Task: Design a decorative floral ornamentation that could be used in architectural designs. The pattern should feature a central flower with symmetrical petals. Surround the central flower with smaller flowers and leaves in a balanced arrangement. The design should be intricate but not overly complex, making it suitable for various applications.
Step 1307:
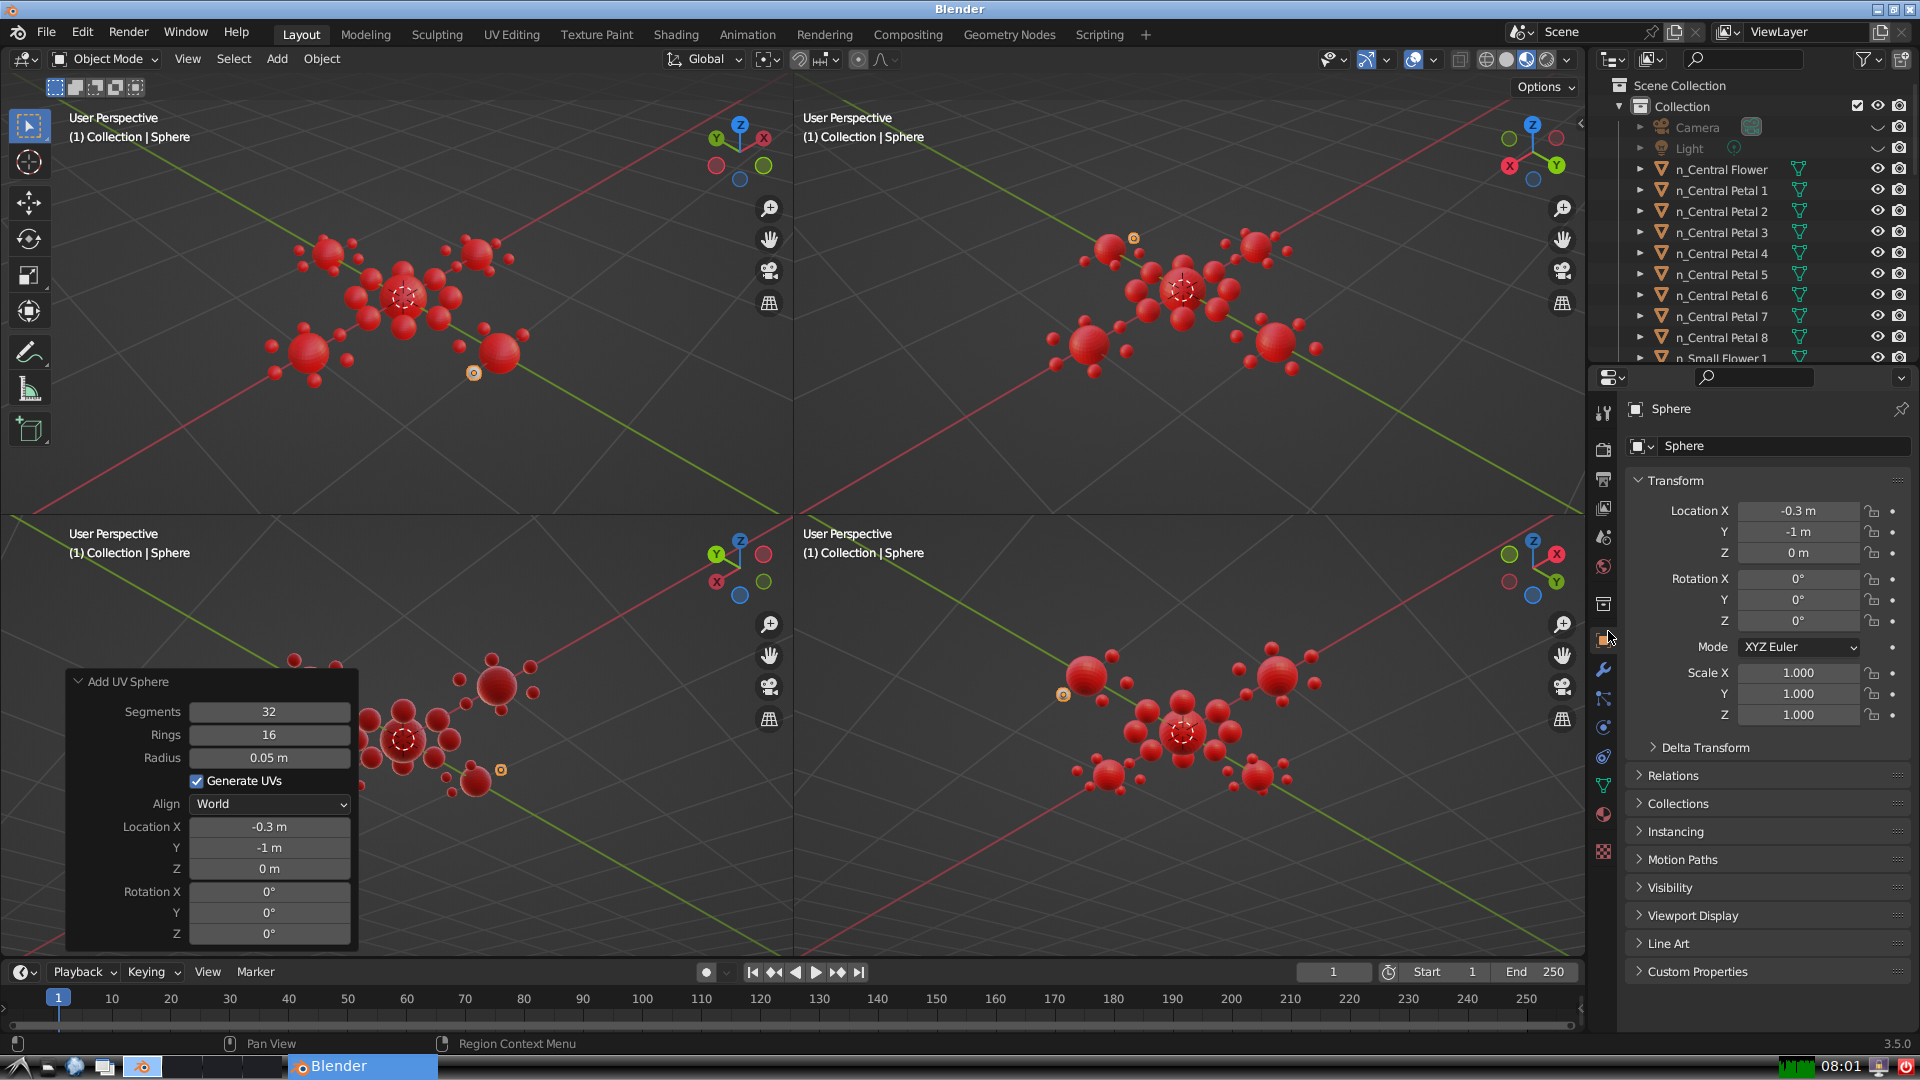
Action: {"mouse_move": [1732, 445]}